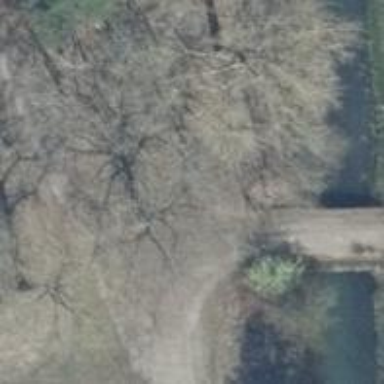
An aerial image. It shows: Track road with bridge. The track type is grade 3.